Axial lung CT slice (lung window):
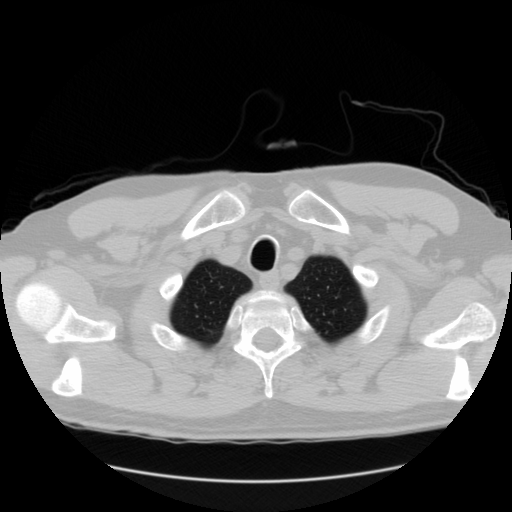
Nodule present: no